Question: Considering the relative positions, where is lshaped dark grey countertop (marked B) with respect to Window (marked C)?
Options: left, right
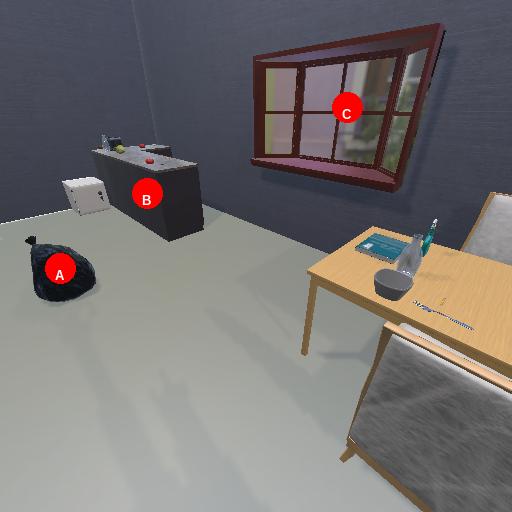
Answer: left